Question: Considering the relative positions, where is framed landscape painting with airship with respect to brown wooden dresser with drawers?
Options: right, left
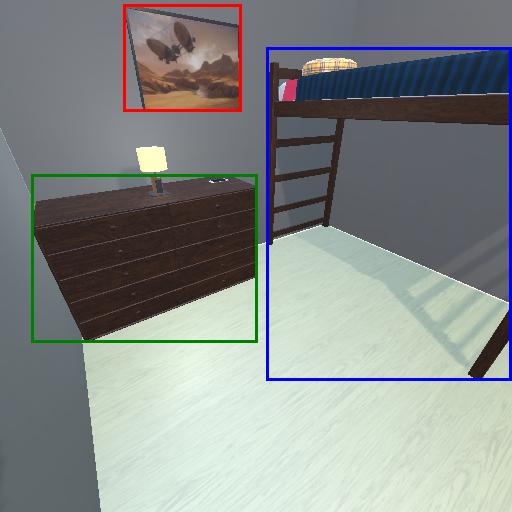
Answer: right